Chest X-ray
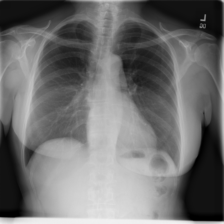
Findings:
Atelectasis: negative
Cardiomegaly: negative
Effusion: negative
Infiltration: negative
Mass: negative
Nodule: negative
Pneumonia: negative
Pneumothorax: negative
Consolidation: negative
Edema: negative
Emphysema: negative
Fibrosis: negative
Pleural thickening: negative
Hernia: negative